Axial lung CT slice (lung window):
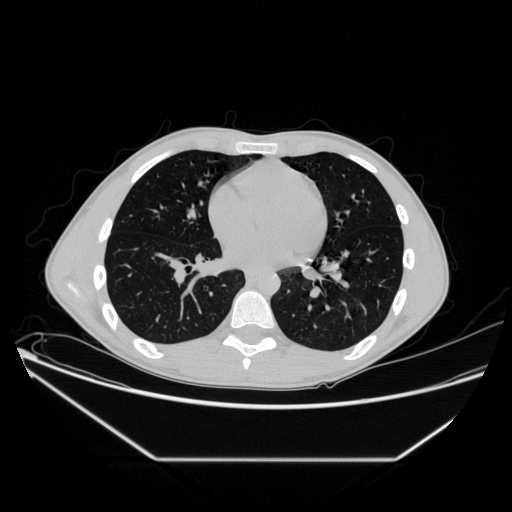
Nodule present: no